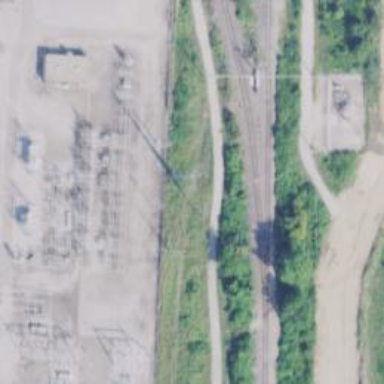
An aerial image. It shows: Power tower.